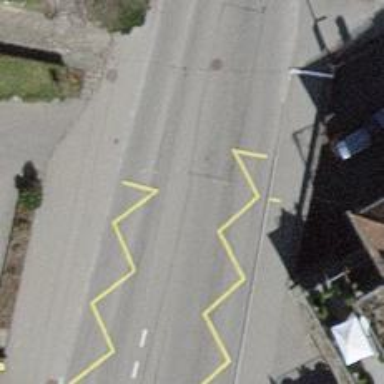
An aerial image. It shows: Trolleybus stop position for public transport.